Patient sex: F
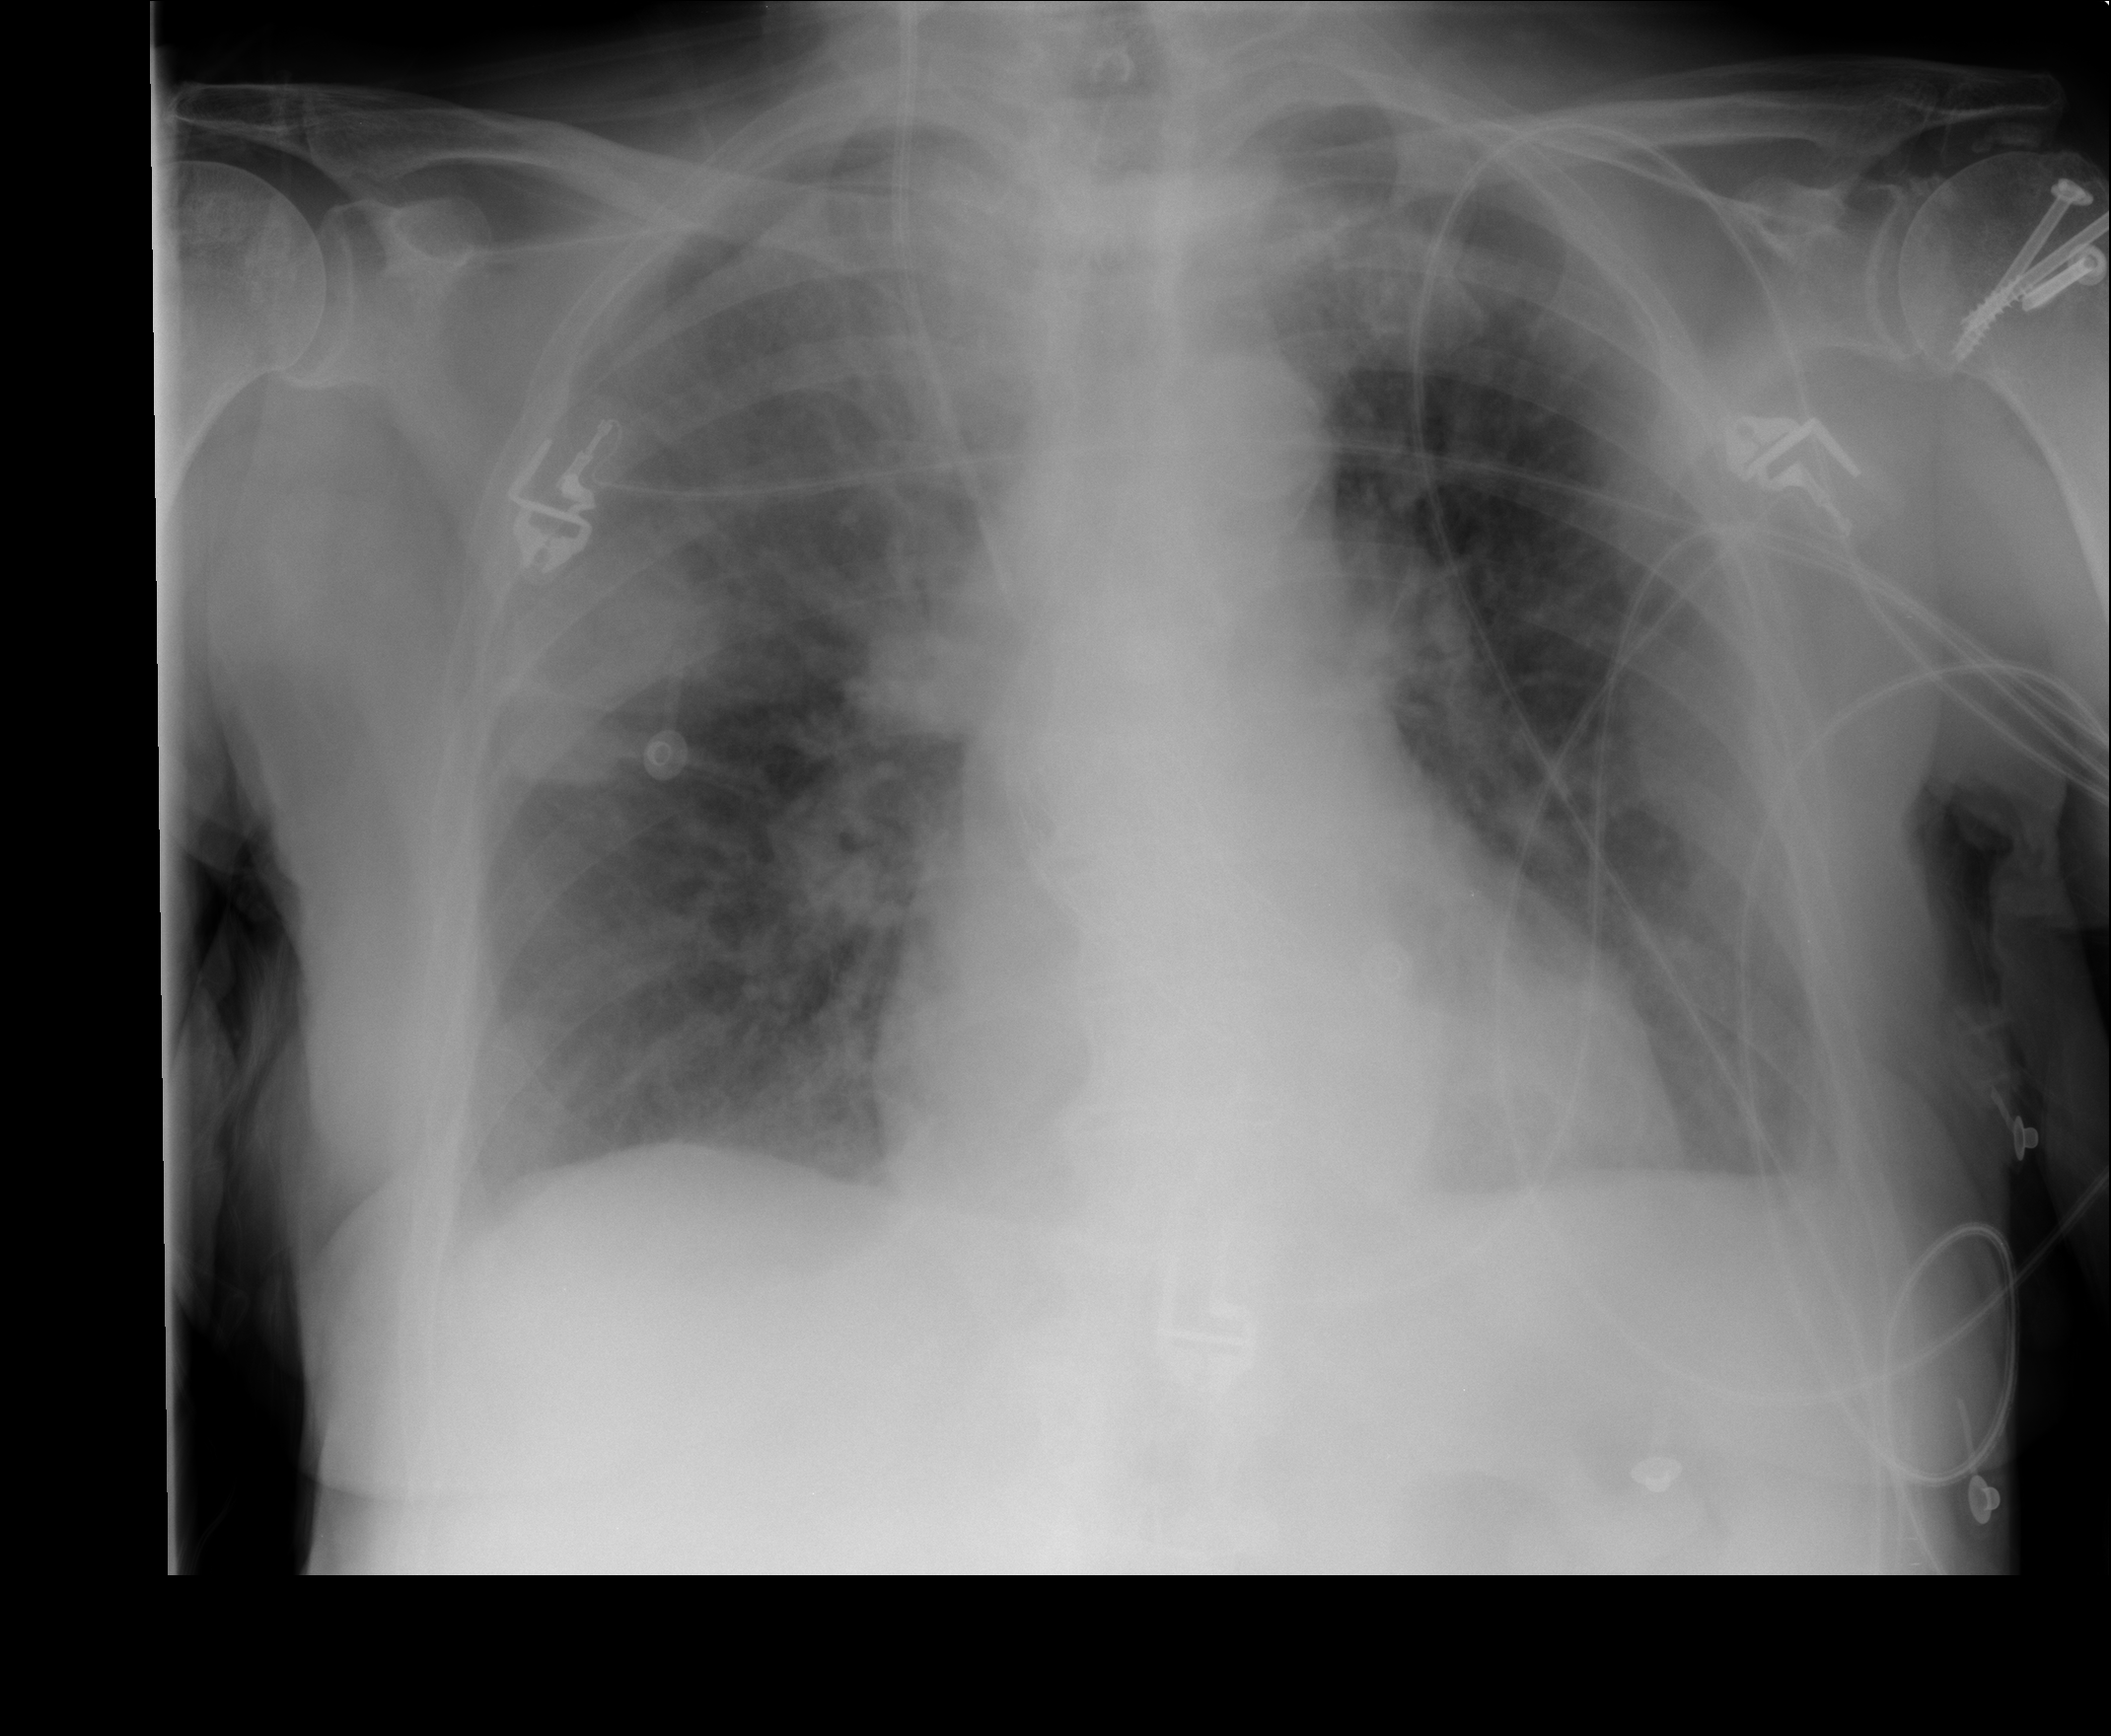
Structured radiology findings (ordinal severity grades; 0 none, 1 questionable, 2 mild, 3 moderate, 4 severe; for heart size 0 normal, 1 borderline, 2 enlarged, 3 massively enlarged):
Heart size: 0
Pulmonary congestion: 2
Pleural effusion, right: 0
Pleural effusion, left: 0
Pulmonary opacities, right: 0
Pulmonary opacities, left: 0
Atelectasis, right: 0
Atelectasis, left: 0